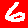
Digit: 6